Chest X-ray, AP view. Patient: 55 years old, sex F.
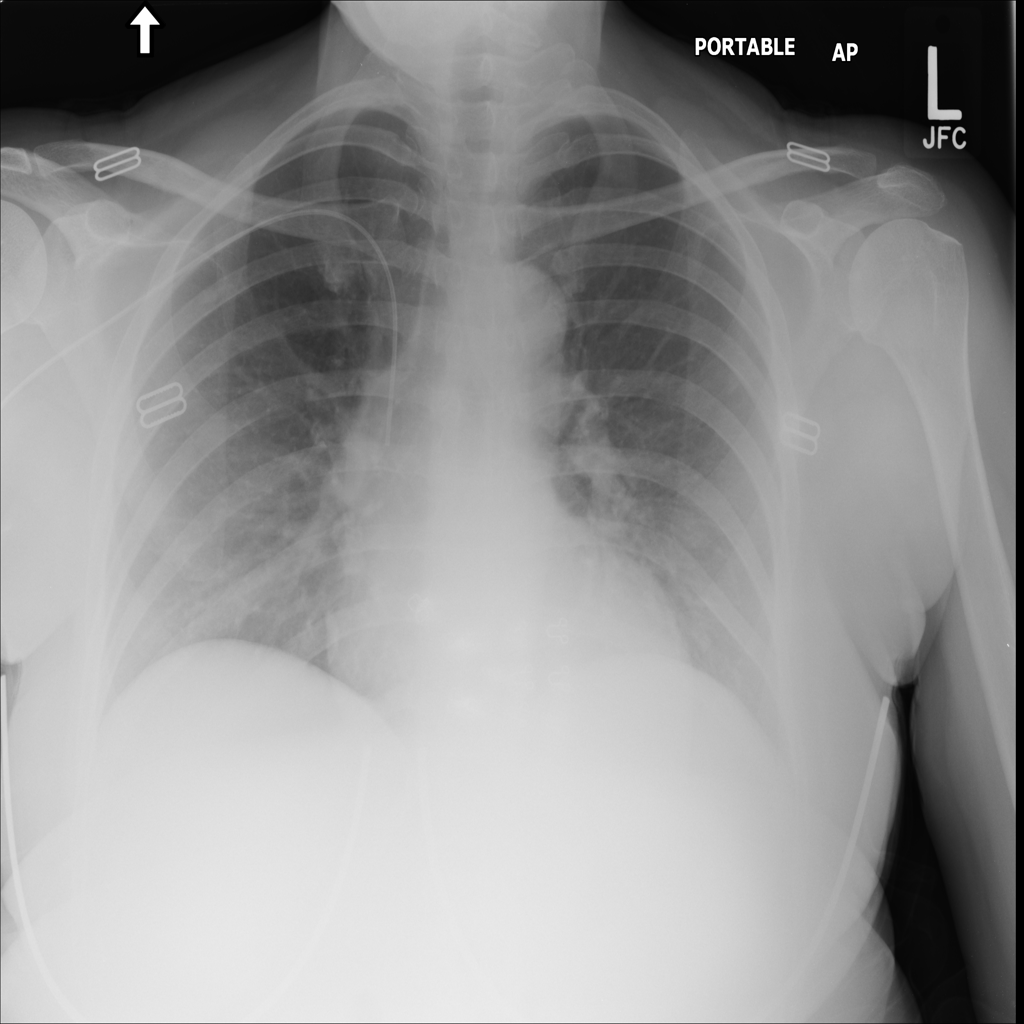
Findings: No Finding